Field crop: maize
Growth stage: 1
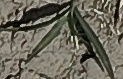
Species: sorghum